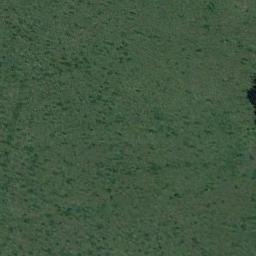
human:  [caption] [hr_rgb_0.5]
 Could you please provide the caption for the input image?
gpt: The entire image is dominated by grass .

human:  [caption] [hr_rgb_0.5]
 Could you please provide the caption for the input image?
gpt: The meadow is dense but uneven .

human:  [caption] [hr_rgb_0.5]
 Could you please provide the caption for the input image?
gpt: This meadow has dense lower grasses and some taller grasses .

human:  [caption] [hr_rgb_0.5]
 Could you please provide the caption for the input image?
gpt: A large lush green meadow covered with green grass .

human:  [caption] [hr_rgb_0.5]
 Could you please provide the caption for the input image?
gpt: A dense meadow with many green grass .